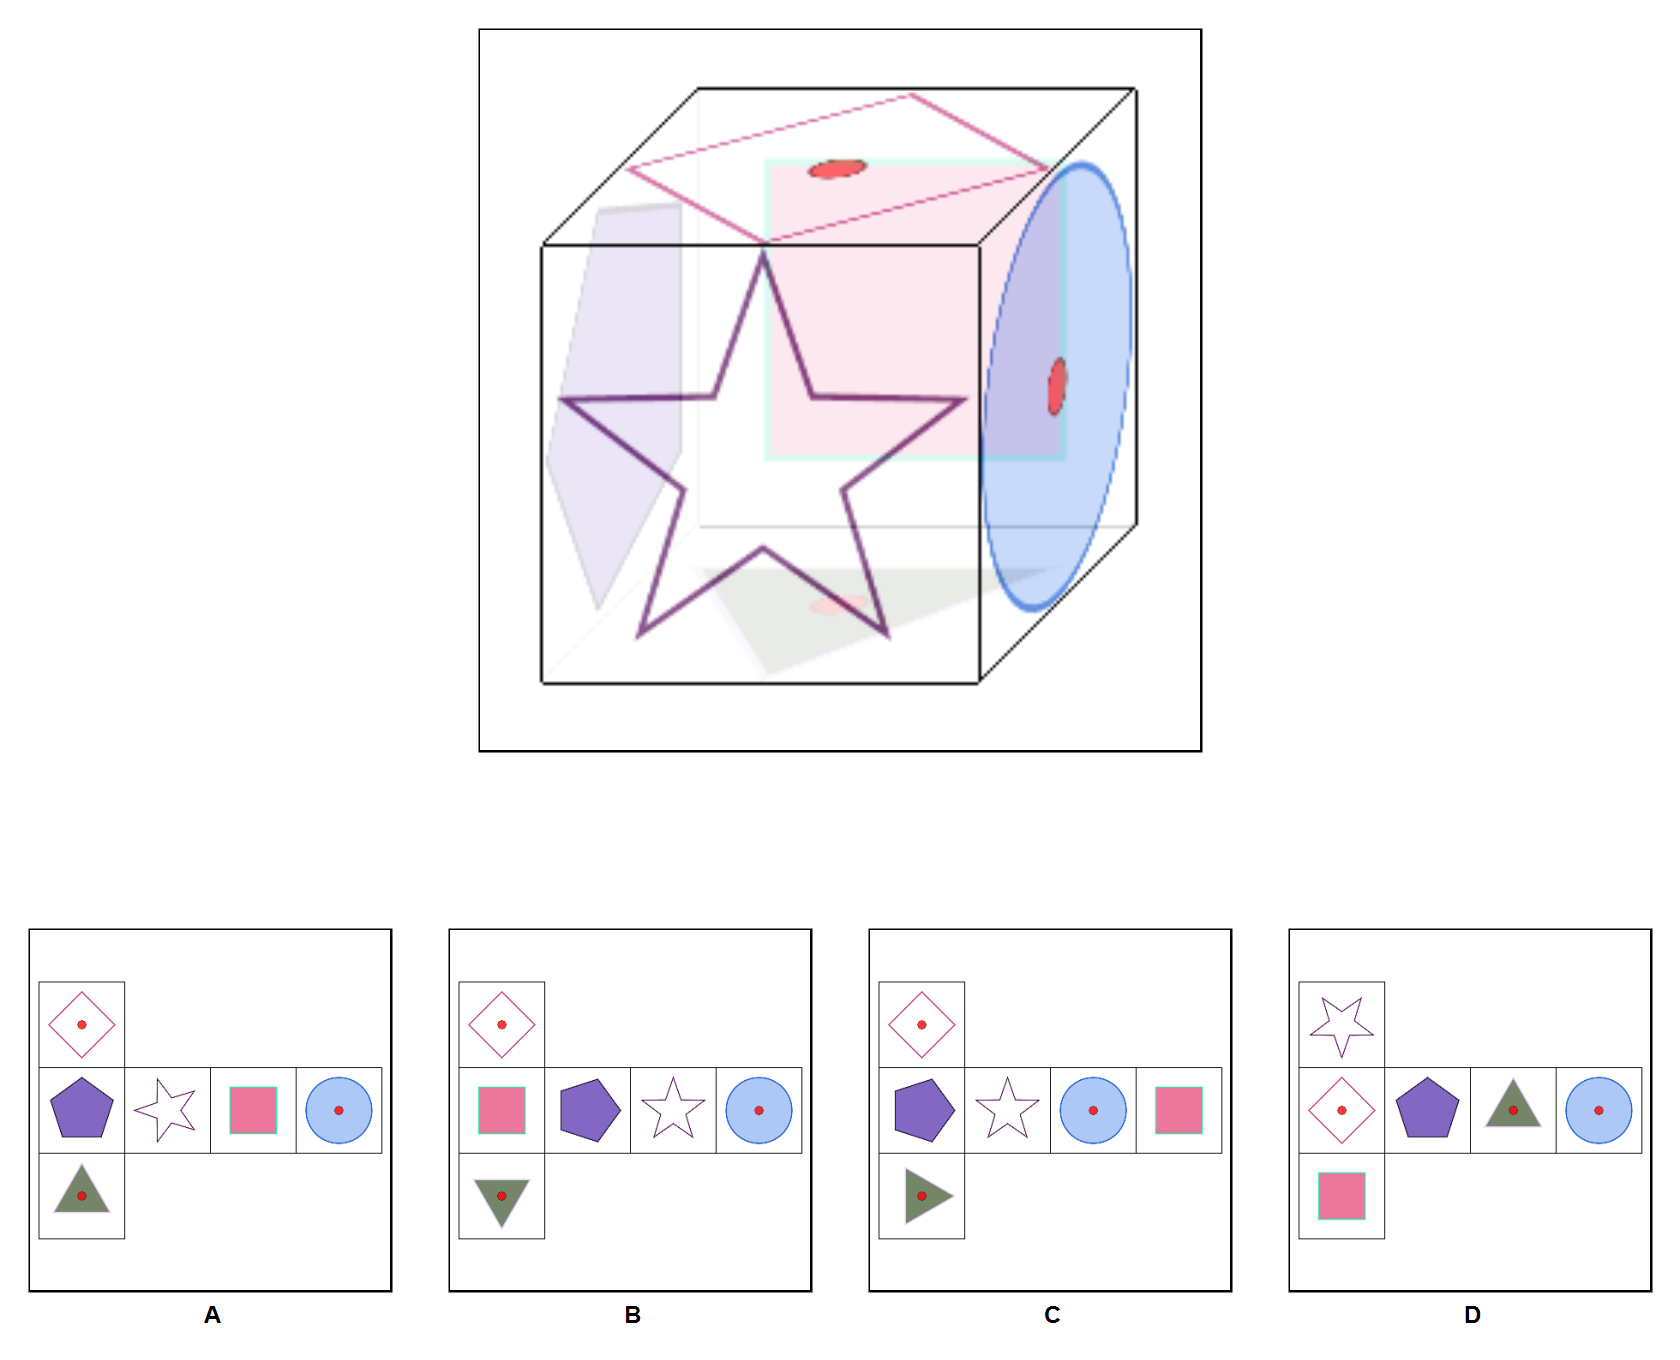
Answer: A